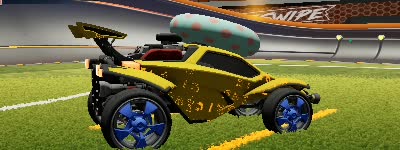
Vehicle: octane